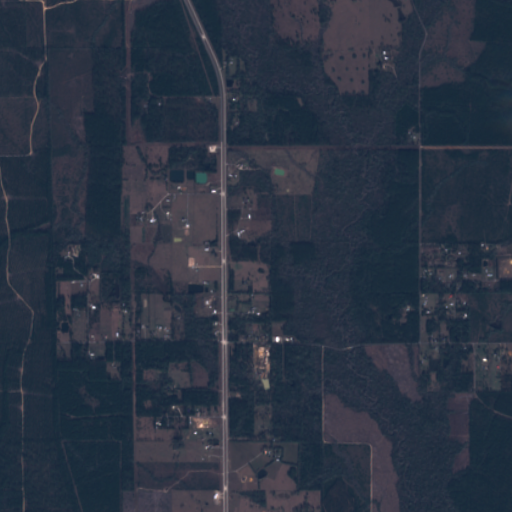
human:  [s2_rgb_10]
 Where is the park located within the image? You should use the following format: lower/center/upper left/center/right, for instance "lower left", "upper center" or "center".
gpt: The park is located in the center of the image.
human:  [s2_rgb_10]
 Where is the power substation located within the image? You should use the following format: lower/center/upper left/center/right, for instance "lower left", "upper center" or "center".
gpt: The power substation is located in the upper center of the image.
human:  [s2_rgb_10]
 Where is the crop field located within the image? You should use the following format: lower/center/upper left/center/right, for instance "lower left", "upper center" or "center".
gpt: There is no crop field in the image.